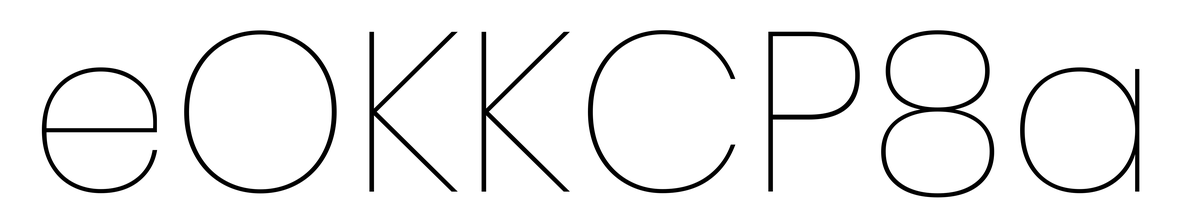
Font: Poppins-Thin